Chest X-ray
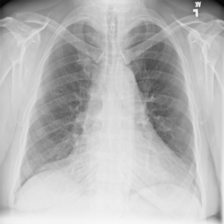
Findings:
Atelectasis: negative
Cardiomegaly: negative
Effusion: negative
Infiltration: negative
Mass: negative
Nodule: negative
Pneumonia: negative
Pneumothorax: negative
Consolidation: negative
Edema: negative
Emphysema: negative
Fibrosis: negative
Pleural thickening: negative
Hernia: negative